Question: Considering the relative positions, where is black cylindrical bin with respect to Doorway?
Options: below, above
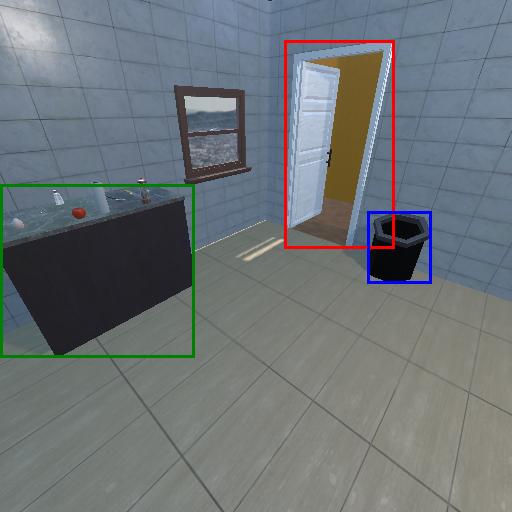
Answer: below